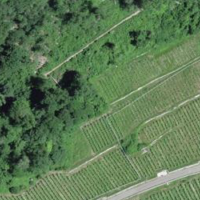
EUNIS habitat code: 40
Species observed at this site:
Melittis melissophyllum